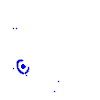
Particle: electron